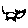
Label: cat